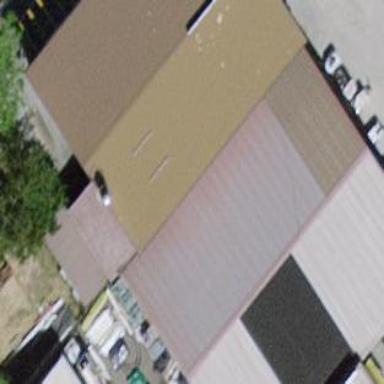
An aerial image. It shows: Industrial building.